Aerial crown-view tile of a tropical tree (Barro Colorado Island, Panama), acquired 20250616:
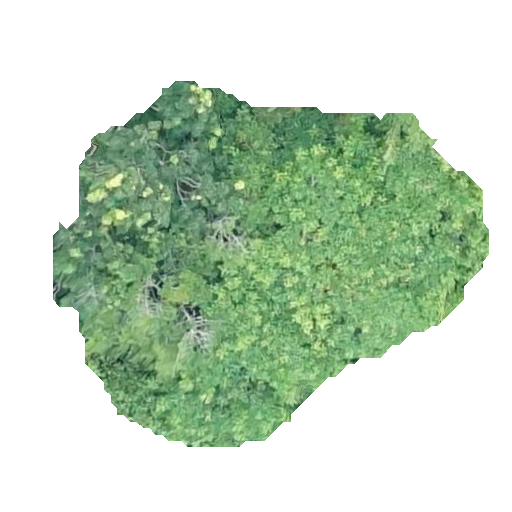
Species: Hura crepitans
GBIF accepted scientific name: Hura crepitans
Crown area: 160.31 m²